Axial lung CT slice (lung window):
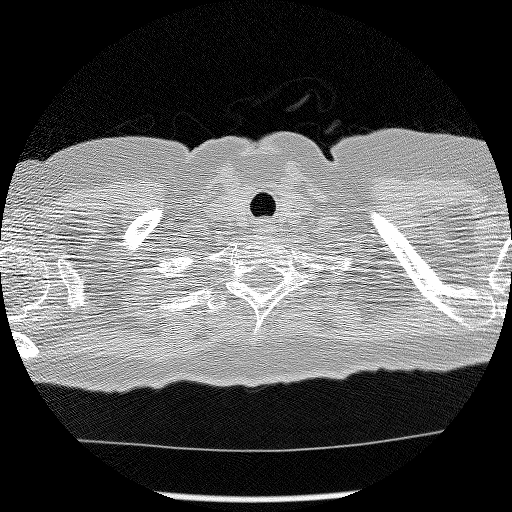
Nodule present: no